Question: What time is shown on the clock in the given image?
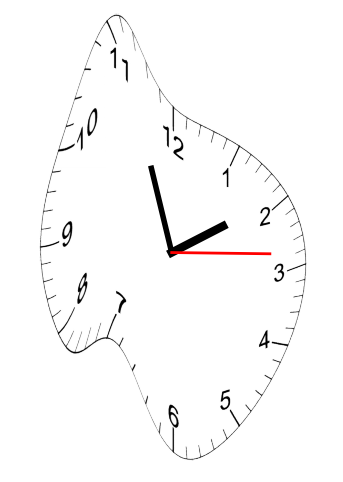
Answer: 01:56:14